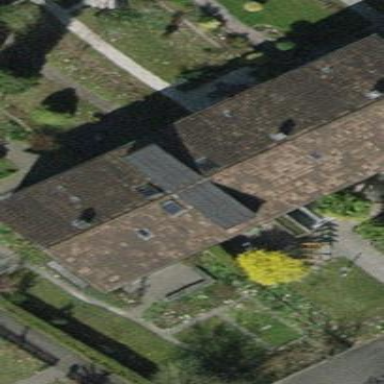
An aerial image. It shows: Semi-detached house.